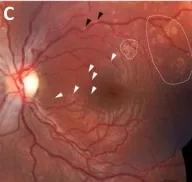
Bilateral optic neuropathy and retinopathy at presentation. (C, D), High-magnification view of macular subretinal lesions.
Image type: ophthalmic_imaging (fundus_photograph)